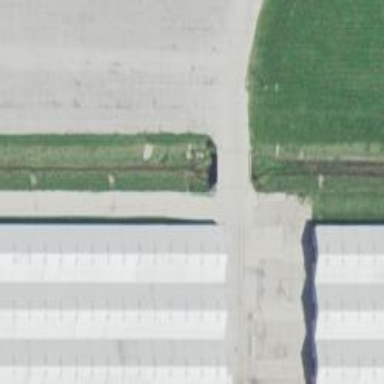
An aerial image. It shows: Abandoned railway spur.